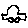
Label: car